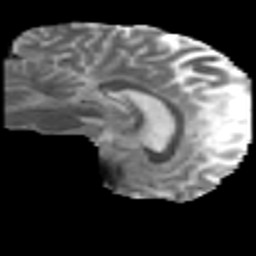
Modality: MD
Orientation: sagittal
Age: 46
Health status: ill
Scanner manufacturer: philips
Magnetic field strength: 3 T
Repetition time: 9 s
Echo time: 0.127 s